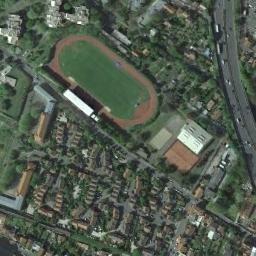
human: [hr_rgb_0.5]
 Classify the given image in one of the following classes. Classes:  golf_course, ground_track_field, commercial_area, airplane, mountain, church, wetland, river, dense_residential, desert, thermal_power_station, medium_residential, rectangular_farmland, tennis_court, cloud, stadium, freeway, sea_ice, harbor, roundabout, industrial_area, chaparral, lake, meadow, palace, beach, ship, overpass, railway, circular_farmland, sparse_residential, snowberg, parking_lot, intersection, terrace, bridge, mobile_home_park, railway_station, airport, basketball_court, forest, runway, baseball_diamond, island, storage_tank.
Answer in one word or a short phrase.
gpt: ground_track_field